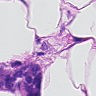
Metastatic tissue present: yes